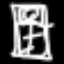
Label: bed